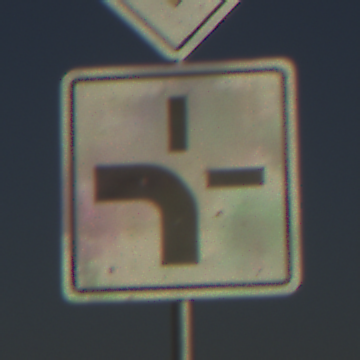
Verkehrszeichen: VerlaufVorfahrtsstrasse1
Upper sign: Vorfahrtsstrasse
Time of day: MorningAfternoon
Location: Outdoor (Nature)
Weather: Clear
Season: NotSpecified
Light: Natural